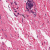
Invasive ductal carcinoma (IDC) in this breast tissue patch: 0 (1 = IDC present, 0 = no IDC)